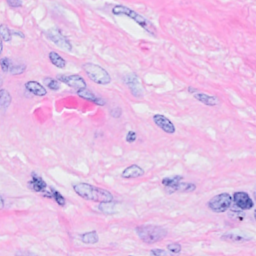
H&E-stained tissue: Breast